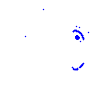
Particle: pion